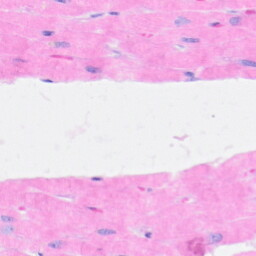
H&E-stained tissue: Heart